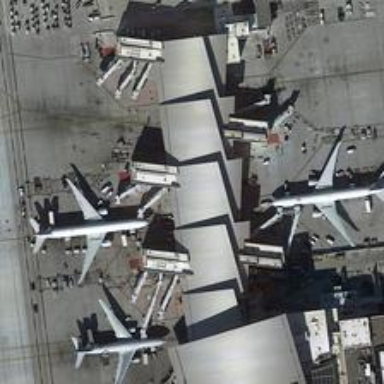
This is a well-disigned airport and every plane are exactly at their position .